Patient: sex M, age 33
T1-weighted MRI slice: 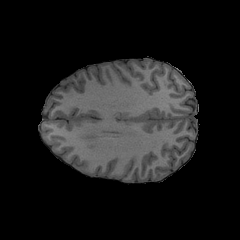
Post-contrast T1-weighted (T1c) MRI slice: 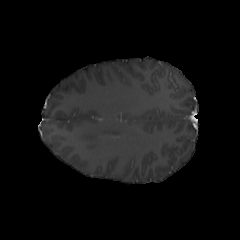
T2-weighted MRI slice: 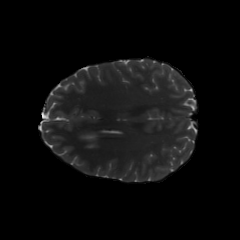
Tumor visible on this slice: yes
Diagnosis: Astrocytoma, IDH-mutant
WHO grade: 4